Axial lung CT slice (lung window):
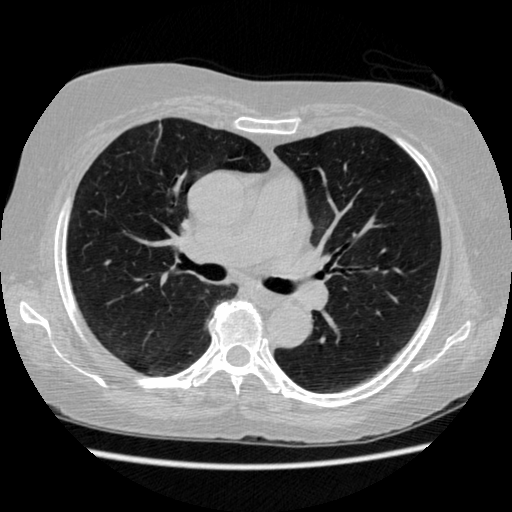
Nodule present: no